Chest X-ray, AP view. Patient: 31 years old, sex M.
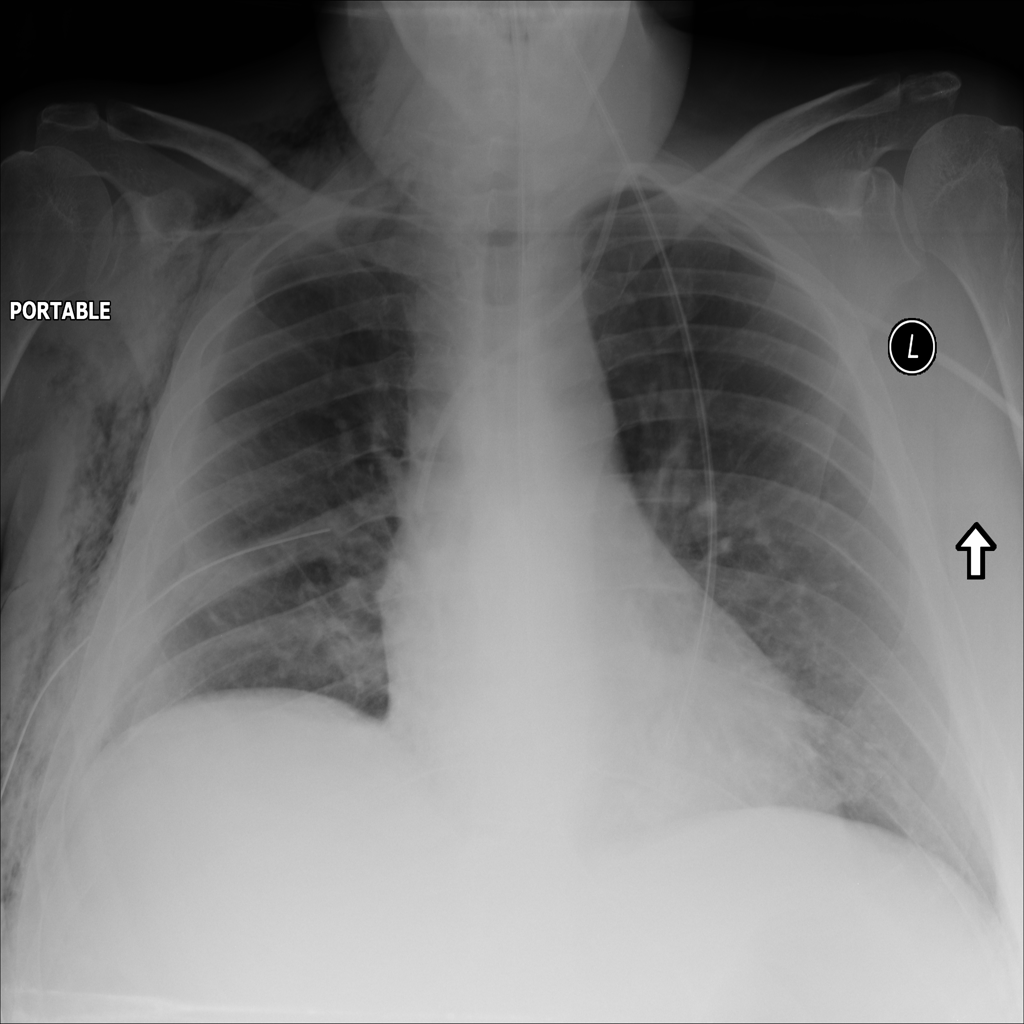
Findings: Effusion, Emphysema, Infiltration